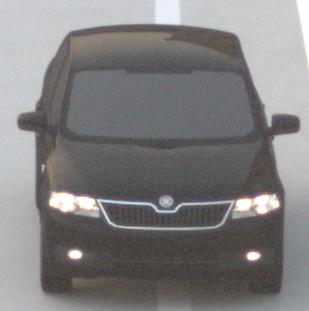
Make: Skoda
Model: Rapid
Detailed model: Rapid 1.2 Active Limousine
Model produced from: 2012/10
Model produced until: 2015/04
Doors: 5
Color: black
Road condition: dry road
Daytime: dawn
Contrast: low contrast